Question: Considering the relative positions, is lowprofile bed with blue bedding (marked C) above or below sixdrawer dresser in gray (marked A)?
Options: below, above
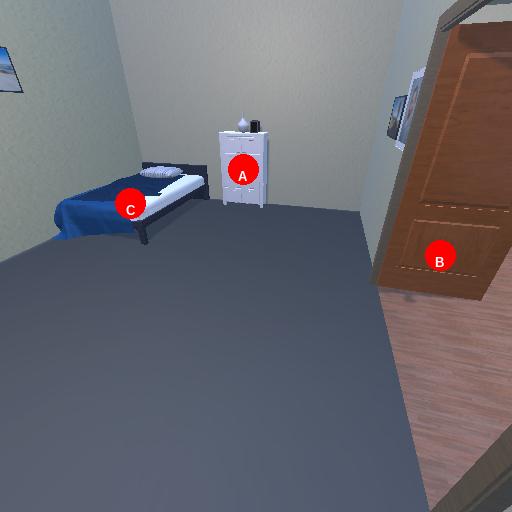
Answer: below